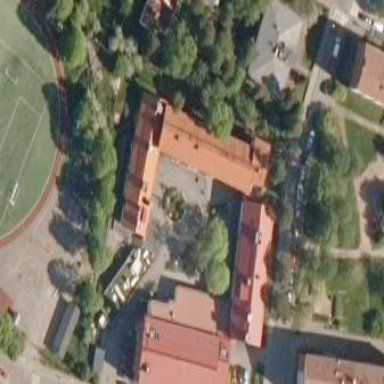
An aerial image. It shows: School.